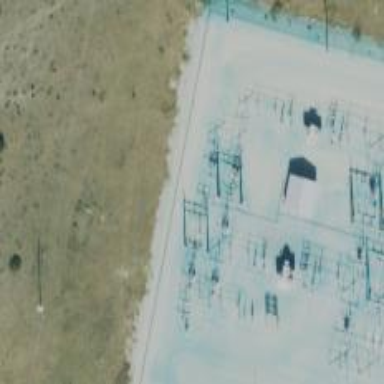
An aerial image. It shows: Power tower.